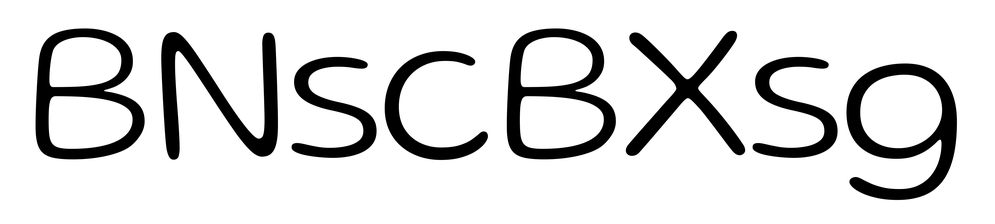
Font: Gluten_ExtraLight